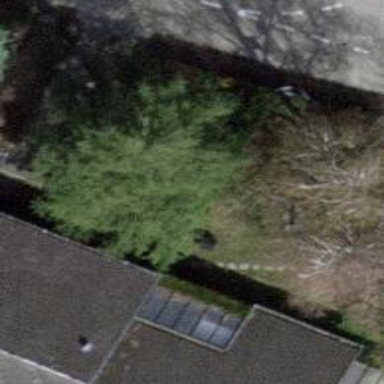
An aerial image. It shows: Evergreen tree with needle-leaved leaves.